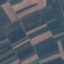
Land use / land cover class: PermanentCrop